Question: '''
<html>
<head>
<title>Table Row Padding Issue</title>
<style type="text/css">
tr {
padding: 20px;
}
</style>
</head>
<body>
<table>
<tbody>
<tr>
<td>
<h2>Lorem Ipsum</h2>
<p>Fusce sodales lorem nec magna iaculis a fermentum lacus facilisis. Curabitur sodales risus sit amet
neque fringilla feugiat. Ut tellus nulla, bibendum at faucibus ut, convallis eget neque. In hac habitasse
platea dictumst. Nullam elit enim, gravida eu blandit ut, pellentesque nec turpis. Proin faucibus, sem sed
tempor auctor, ipsum velit pellentesque lorem, ut semper lorem eros ac eros. Vivamus mi urna, tempus vitae
mattis eget, pretium sit amet sapien. Curabitur viverra lacus non tortor luctus vitae euismod purus
hendrerit. Praesent ut venenatis eros. Nulla a ligula erat. Mauris lobortis tempus nulla non
scelerisque.</p>
</td>
</tr>
</tbody>
</table>
</body>
</html>
'''
Here's what the padding looks like. See how the td inside isn't affected. What's the solution?

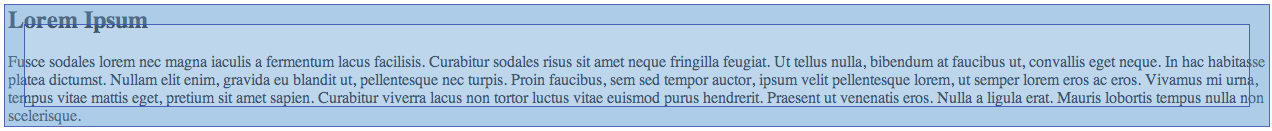
Answer: The trick is to give padding on the 'td' elements, but make an exception for the first (yes, it's hacky, but sometimes you have to play by the browser's rules):
'''
td {
padding-top:20px;
padding-bottom:20px;
padding-right:20px;
}
td:first-child {
padding-left:20px;
padding-right:0;
}
'''
First-child is relatively well supported: <URL>
You can use the same reasoning for the horizontal padding by using 'tr:first-child td'.
Alternatively, exclude the first column by using <URL>. Support for this is not as good right now, though.
'''
td:not(:first-child) {
padding-top:20px;
padding-bottom:20px;
padding-right:20px;
}
'''